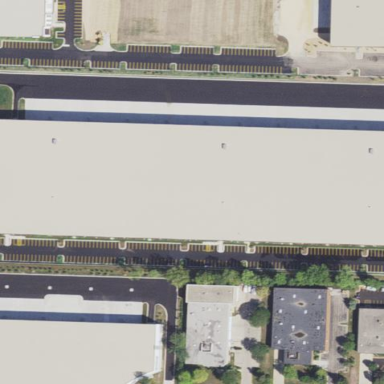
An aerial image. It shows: Industrial building.